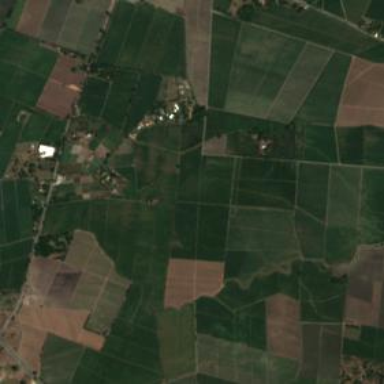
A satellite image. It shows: Farmland used for cultivating sugar cane.